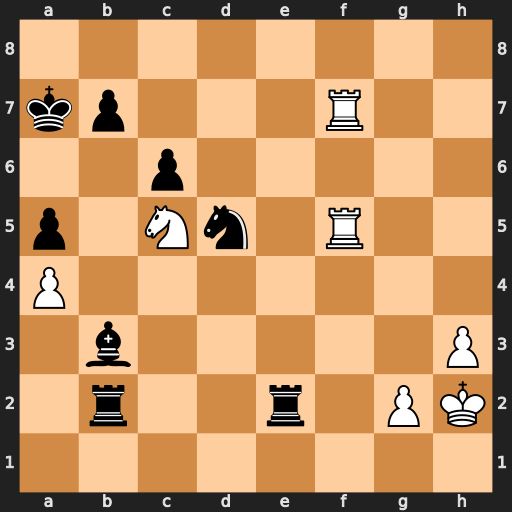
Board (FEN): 8/kp3R2/2p5/p1Nn1R2/P7/1b5P/1r2r1PK/8
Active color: w
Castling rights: -
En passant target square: -
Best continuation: Rxb7+ Ka8 Rf8+ Re8 Rxe8#